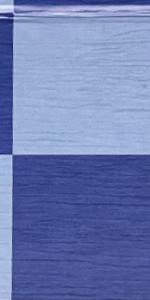
Label: Empty